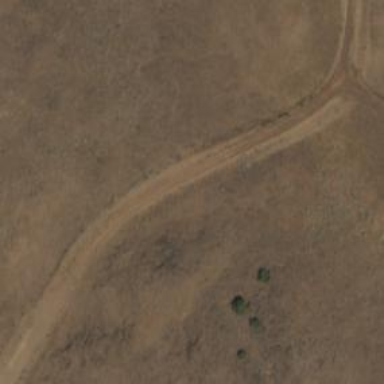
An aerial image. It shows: Track road with grade4 tracktype.